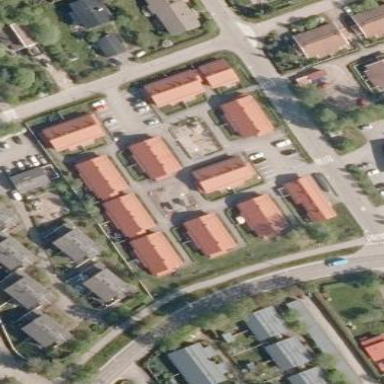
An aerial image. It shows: Residential area with apartments.